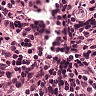
Metastatic tissue present: no